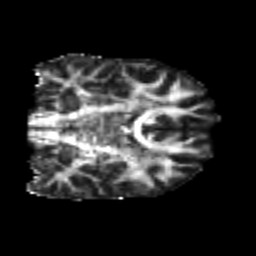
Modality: FA
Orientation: coronal
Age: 20
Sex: male
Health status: healthy
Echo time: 0.074 s